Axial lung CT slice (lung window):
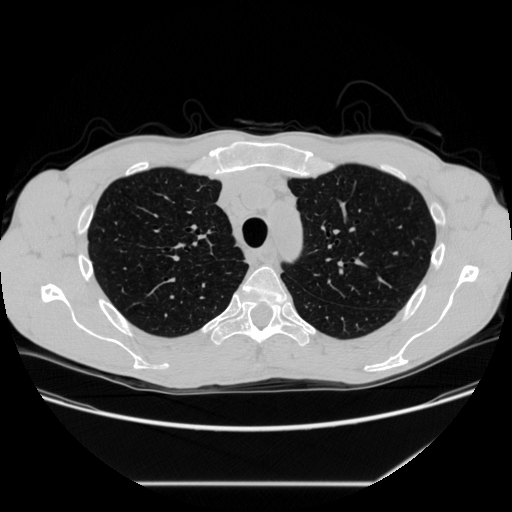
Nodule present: no